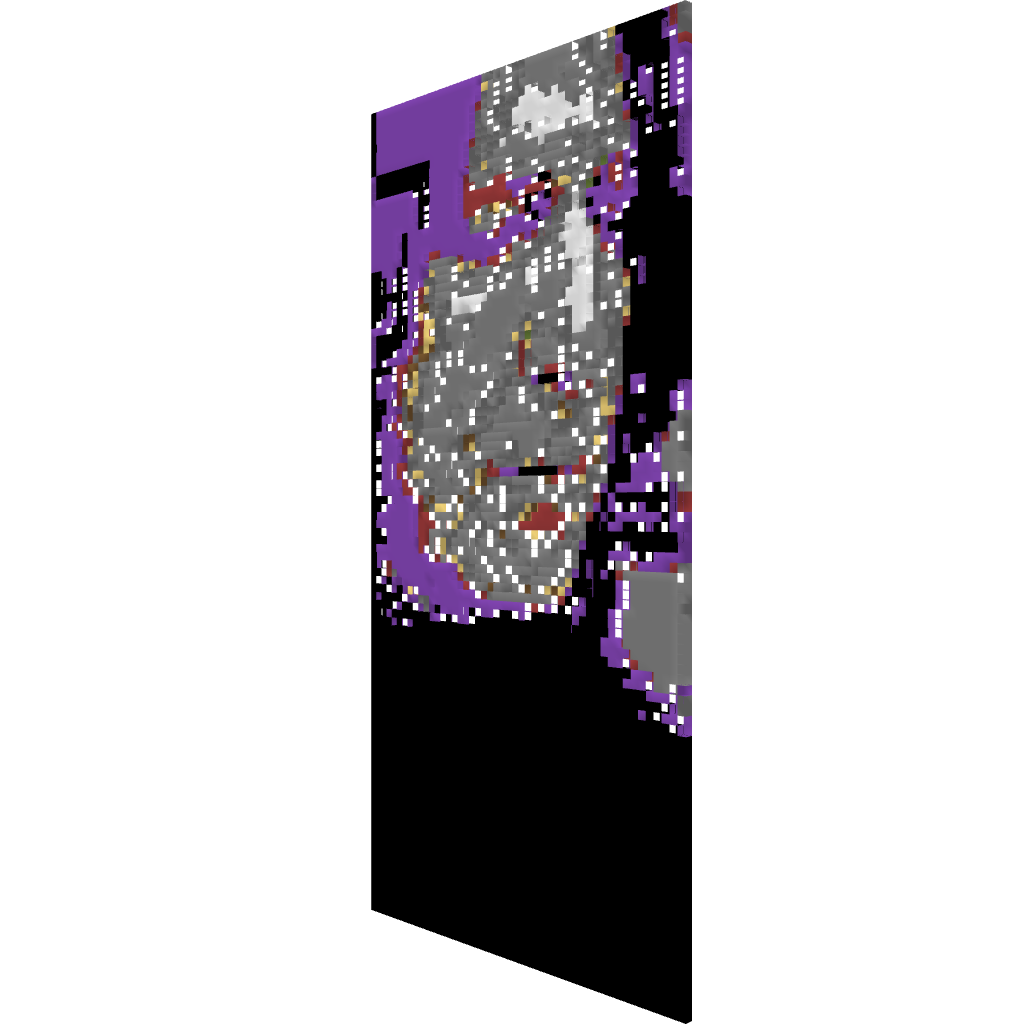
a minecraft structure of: Severus Snape from Harry Potter pixel art good quality